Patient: sex M, age 38
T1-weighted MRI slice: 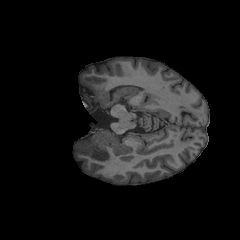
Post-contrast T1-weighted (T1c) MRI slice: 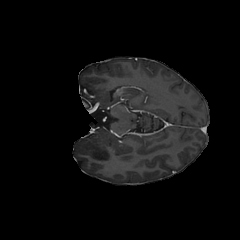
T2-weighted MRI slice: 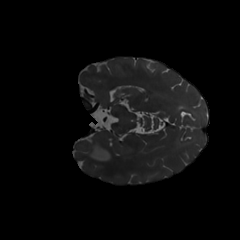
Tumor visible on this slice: yes
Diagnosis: Astrocytoma, IDH-mutant
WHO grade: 3